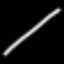
Label: line